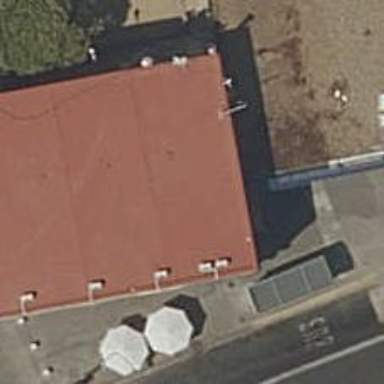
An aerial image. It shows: Café.